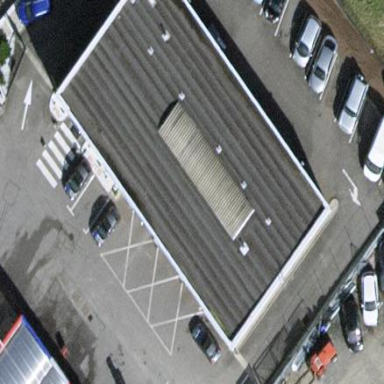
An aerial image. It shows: Commercial building housing car repair shop.